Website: walmart
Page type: newsletter-management
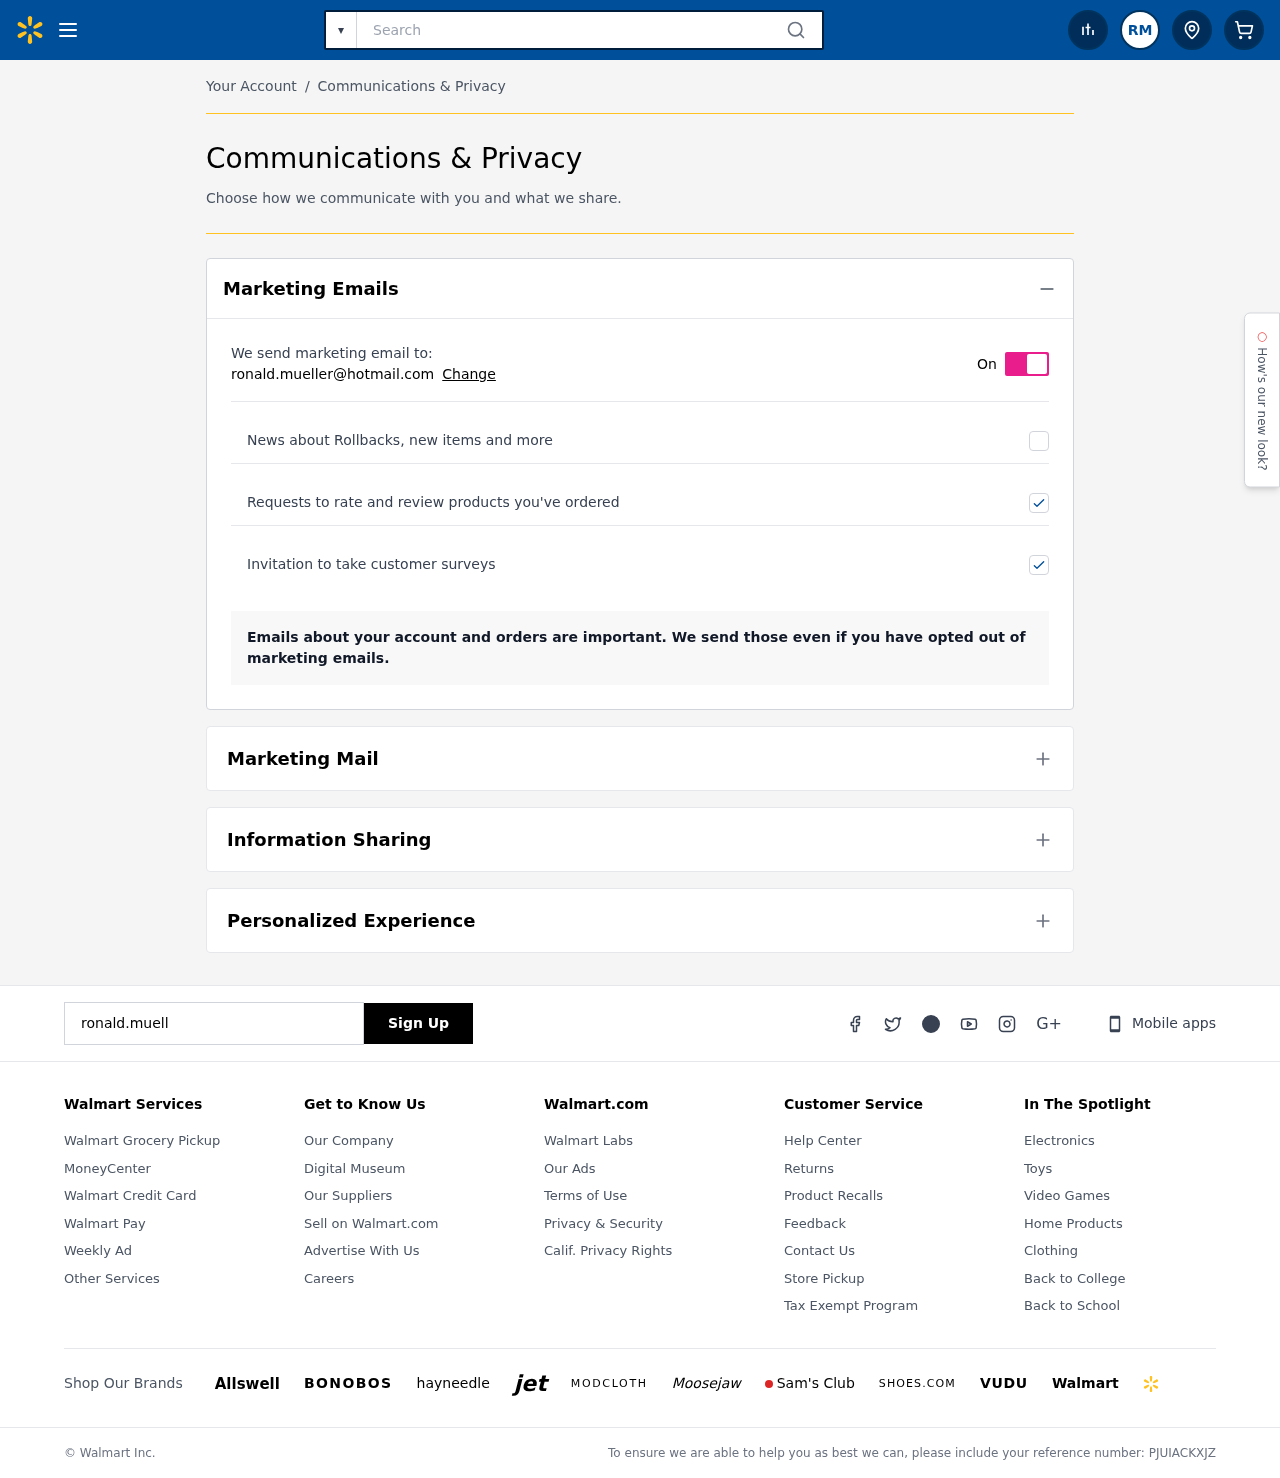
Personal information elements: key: PII_EMAIL
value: ronald.mueller@hotmail.com
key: PII_INITIALS
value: RM
Search elements: key: HEADER_SEARCH
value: Search